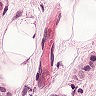
Metastatic tissue present: yes